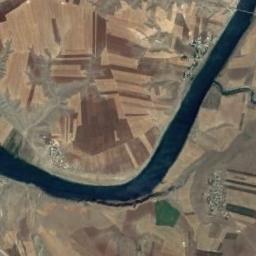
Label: river